Question: currently I am developing an app that will give you train timestamps when train departure and when the train arrives at the station. Everything is set up but when a user tries to get info from firebase DB about a train at a specific time, then there is my issue, firebase just is not reacting... I tried to log everything, but the logs are empty... here is my code:
'''
private void initDatabaseConnection() {
// Get a reference to your user
final FirebaseDatabase database = FirebaseDatabase.getInstance();
DatabaseReference ref = database.getReference("timestamps");
Query query = ref.orderByChild("departure").equalTo("8:30");
query.addListenerForSingleValueEvent(new ValueEventListener() {
@Override
public void onDataChange(DataSnapshot dataSnapshot) {
TimestampModel trainTimestamp = dataSnapshot.getValue(TimestampModel.class);
Log.d("timestamp", trainTimestamp.getTrain()+"
"+
trainTimestamp.getArrival()+"
"+
trainTimestamp.getDeparture()+"
"+
trainTimestamp.getRoute().getCityFrom()+"
"+
trainTimestamp.getRoute().getCityTo()+"
"+
trainTimestamp.getRoute().getDistance()+"
"+
trainTimestamp.getRoute().getTravelTime()
);
}
@Override
public void onCancelled(DatabaseError databaseError) {
Log.d("timestamp", databaseError.getCode()+"
"+
databaseError.getMessage()+"
"+
databaseError.getDetails()+"
");
}
});
}
'''
This is the function that is connecting to DB, and tries to fetch node which specific departure field which is in my case 8:30... But how you can see logs are there but there are empty logs when the app is running with that specific tag.
Here are my dependencies on app level:
'''
dependencies {
implementation 'androidx.appcompat:appcompat:1.2.0'
implementation 'com.google.android.material:material:1.2.1'
implementation 'androidx.constraintlayout:constraintlayout:2.0.4'
implementation 'androidx.legacy:legacy-support-v4:1.0.0'
implementation platform('com.google.firebase:firebase-bom:26.3.0')
implementation 'com.google.firebase:firebase-analytics'
implementation 'com.google.firebase:firebase-auth:20.0.1'
implementation 'com.google.android.gms:play-services-auth:19.0.0'
implementation 'com.google.firebase:firebase-database'
testImplementation 'junit:junit:4.+'
androidTestImplementation 'androidx.test.ext:junit:1.1.2'
androidTestImplementation 'androidx.test.espresso:espresso-core:3.3.0'
}
'''

Any suggestions for this problem?
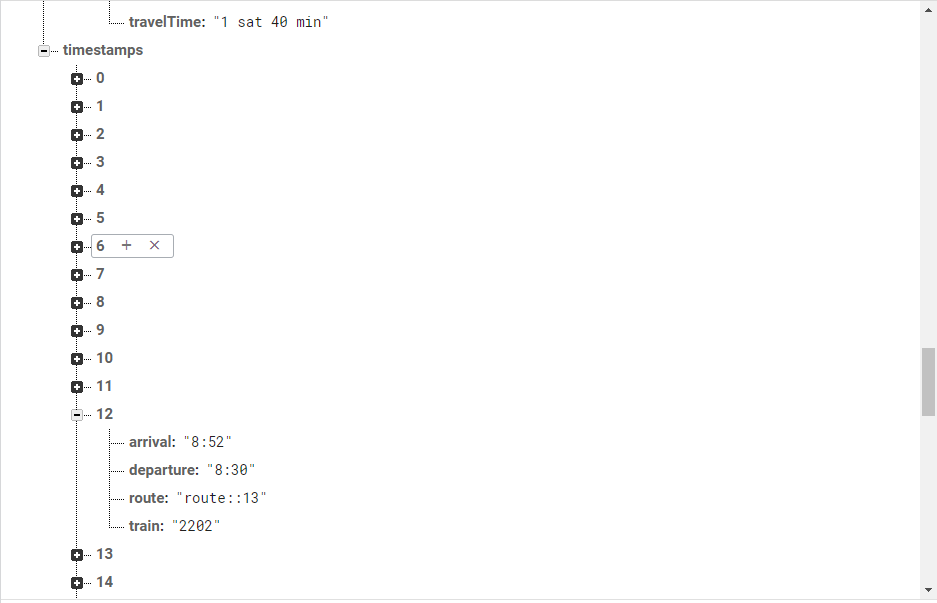
Answer: When you execute a query against the Firebase Database, there will potentially be multiple results. So the snapshot contains a list of those results. Even if there is only a single result, the snapshot will contain a list of one result.
My best guess is that you're failing to handle the fact that the results are a list, which you can do by looping over 'dataSnapshot.getChildren()':
'''
query.addListenerForSingleValueEvent(new ValueEventListener() {
@Override
public void onDataChange(DataSnapshot resultsSnapshot) {
for (DataSnapshot dataSnapshot: resultsSnapshot.getChildren()) {
TimestampModel trainTimestamp = dataSnapshot.getValue(TimestampModel.class);
...
'''